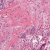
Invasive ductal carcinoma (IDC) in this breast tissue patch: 1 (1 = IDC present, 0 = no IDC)